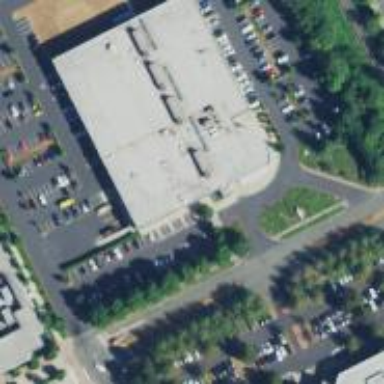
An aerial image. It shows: Building.